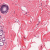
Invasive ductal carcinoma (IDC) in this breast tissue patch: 0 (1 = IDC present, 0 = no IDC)